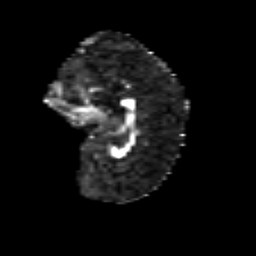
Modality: FA
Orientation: sagittal
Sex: female
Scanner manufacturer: siemens
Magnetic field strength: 3 T
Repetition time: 5 s
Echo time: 0.071 s